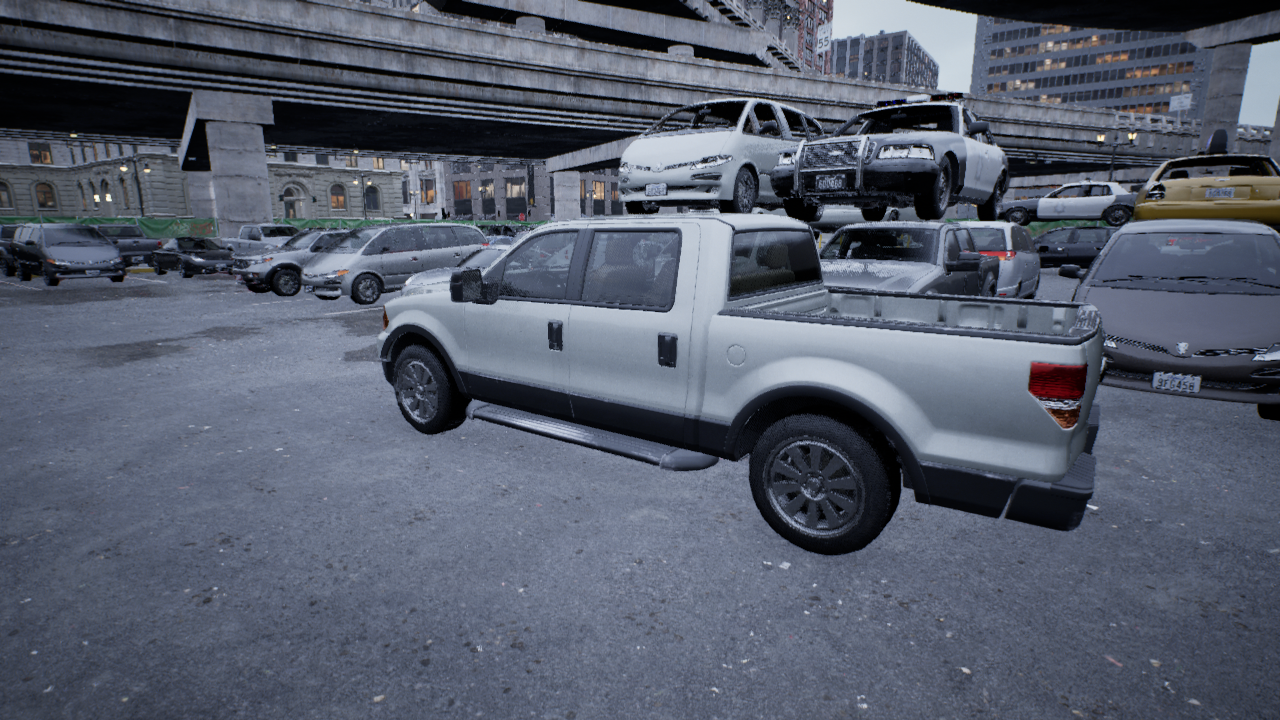
Venue: arterial
Lighting: overcast
Vehicle rig: pickup